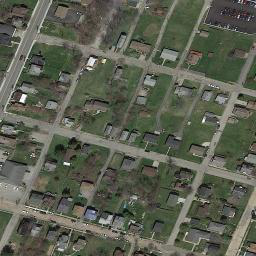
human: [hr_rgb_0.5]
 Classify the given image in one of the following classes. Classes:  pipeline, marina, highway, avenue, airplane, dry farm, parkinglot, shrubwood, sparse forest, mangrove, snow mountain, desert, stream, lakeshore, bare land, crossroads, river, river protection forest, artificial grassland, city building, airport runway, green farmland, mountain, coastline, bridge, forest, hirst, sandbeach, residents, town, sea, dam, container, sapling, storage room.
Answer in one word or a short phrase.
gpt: town